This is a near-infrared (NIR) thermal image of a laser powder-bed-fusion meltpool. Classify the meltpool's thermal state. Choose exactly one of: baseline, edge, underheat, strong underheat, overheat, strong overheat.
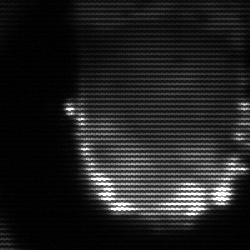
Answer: baseline